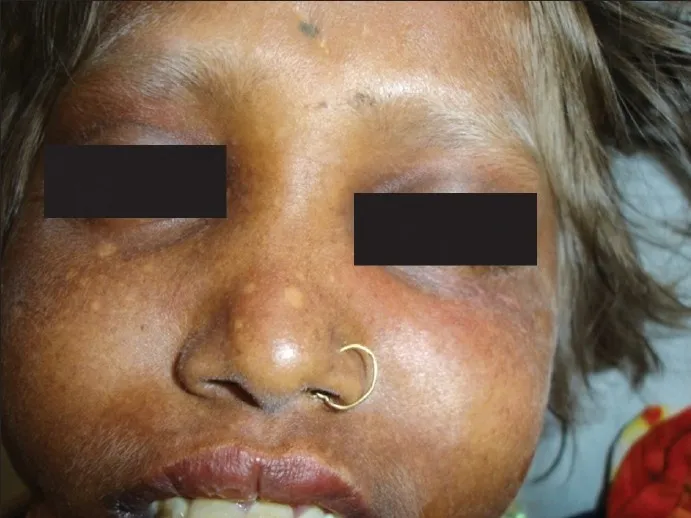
Bronze-tan of photo-exposed skin with silvery shine of the hair.
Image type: medical_photograph (other_medical_photograph)